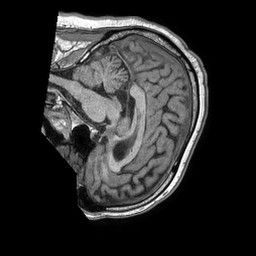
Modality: T1w
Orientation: sagittal
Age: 64
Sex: male
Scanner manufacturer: philips
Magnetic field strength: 1.5 T
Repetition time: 0.00764 s
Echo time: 0.003474 s